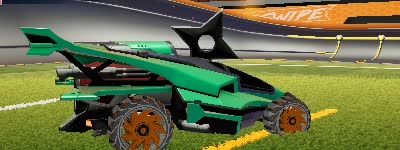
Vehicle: aftershock